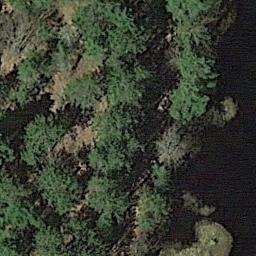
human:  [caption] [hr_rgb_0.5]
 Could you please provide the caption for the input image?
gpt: Sparse green plants on a lake in a wetland .

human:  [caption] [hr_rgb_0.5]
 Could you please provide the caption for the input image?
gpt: The wetland consists of bare land, Green plants, Dry plants and water .

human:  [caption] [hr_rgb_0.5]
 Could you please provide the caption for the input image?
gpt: There are several scattered trees in the middle of this wetland .

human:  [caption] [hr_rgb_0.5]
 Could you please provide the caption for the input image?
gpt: Many waters of different sizes are surrounded by wetlands .

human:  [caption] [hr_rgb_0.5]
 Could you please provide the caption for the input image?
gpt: There are many green trees on the wetland .